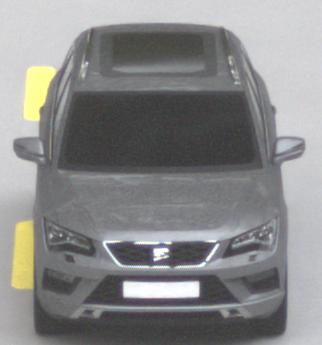
Make: SEAT
Model: Ateca 1.0 TSI Ecomotive
Detailed model: Ateca (5FP)
Model produced from: 2016/08
Model produced until: 2018/08
Doors: 5
Color: gray
Road condition: dry road
Daytime: morning or afternoon
Contrast: low contrast